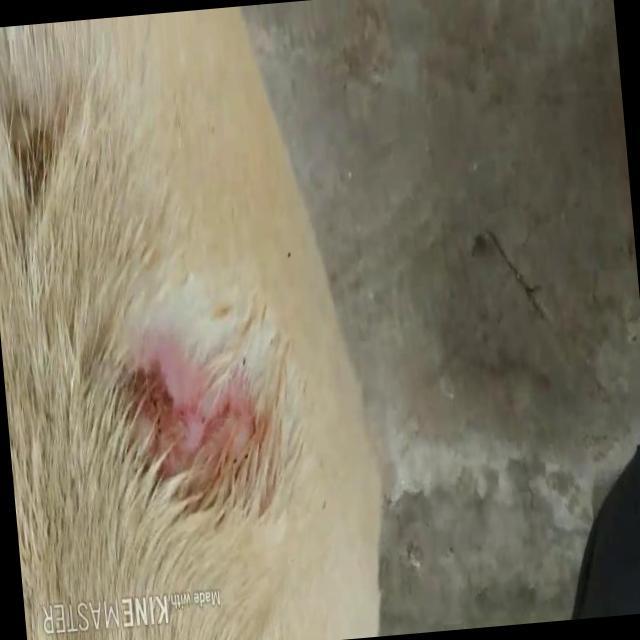
Canine dermatitis — inflammation of the skin presenting with erythema, pruritus, papules, and excoriation. May be allergic, contact, or atopic in origin.